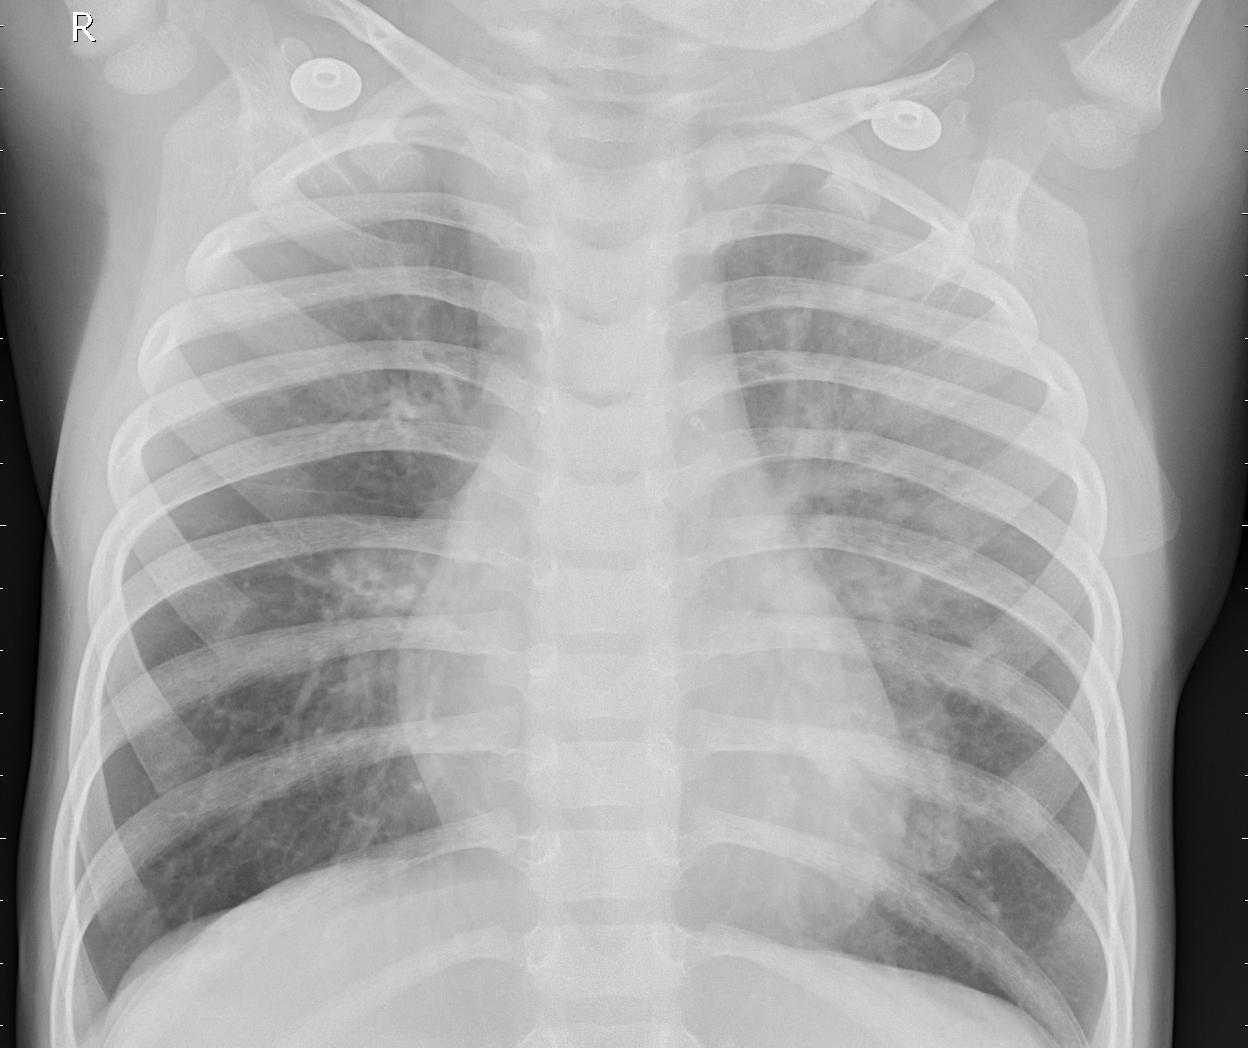
Diagnosis: PNEUMONIA